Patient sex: M
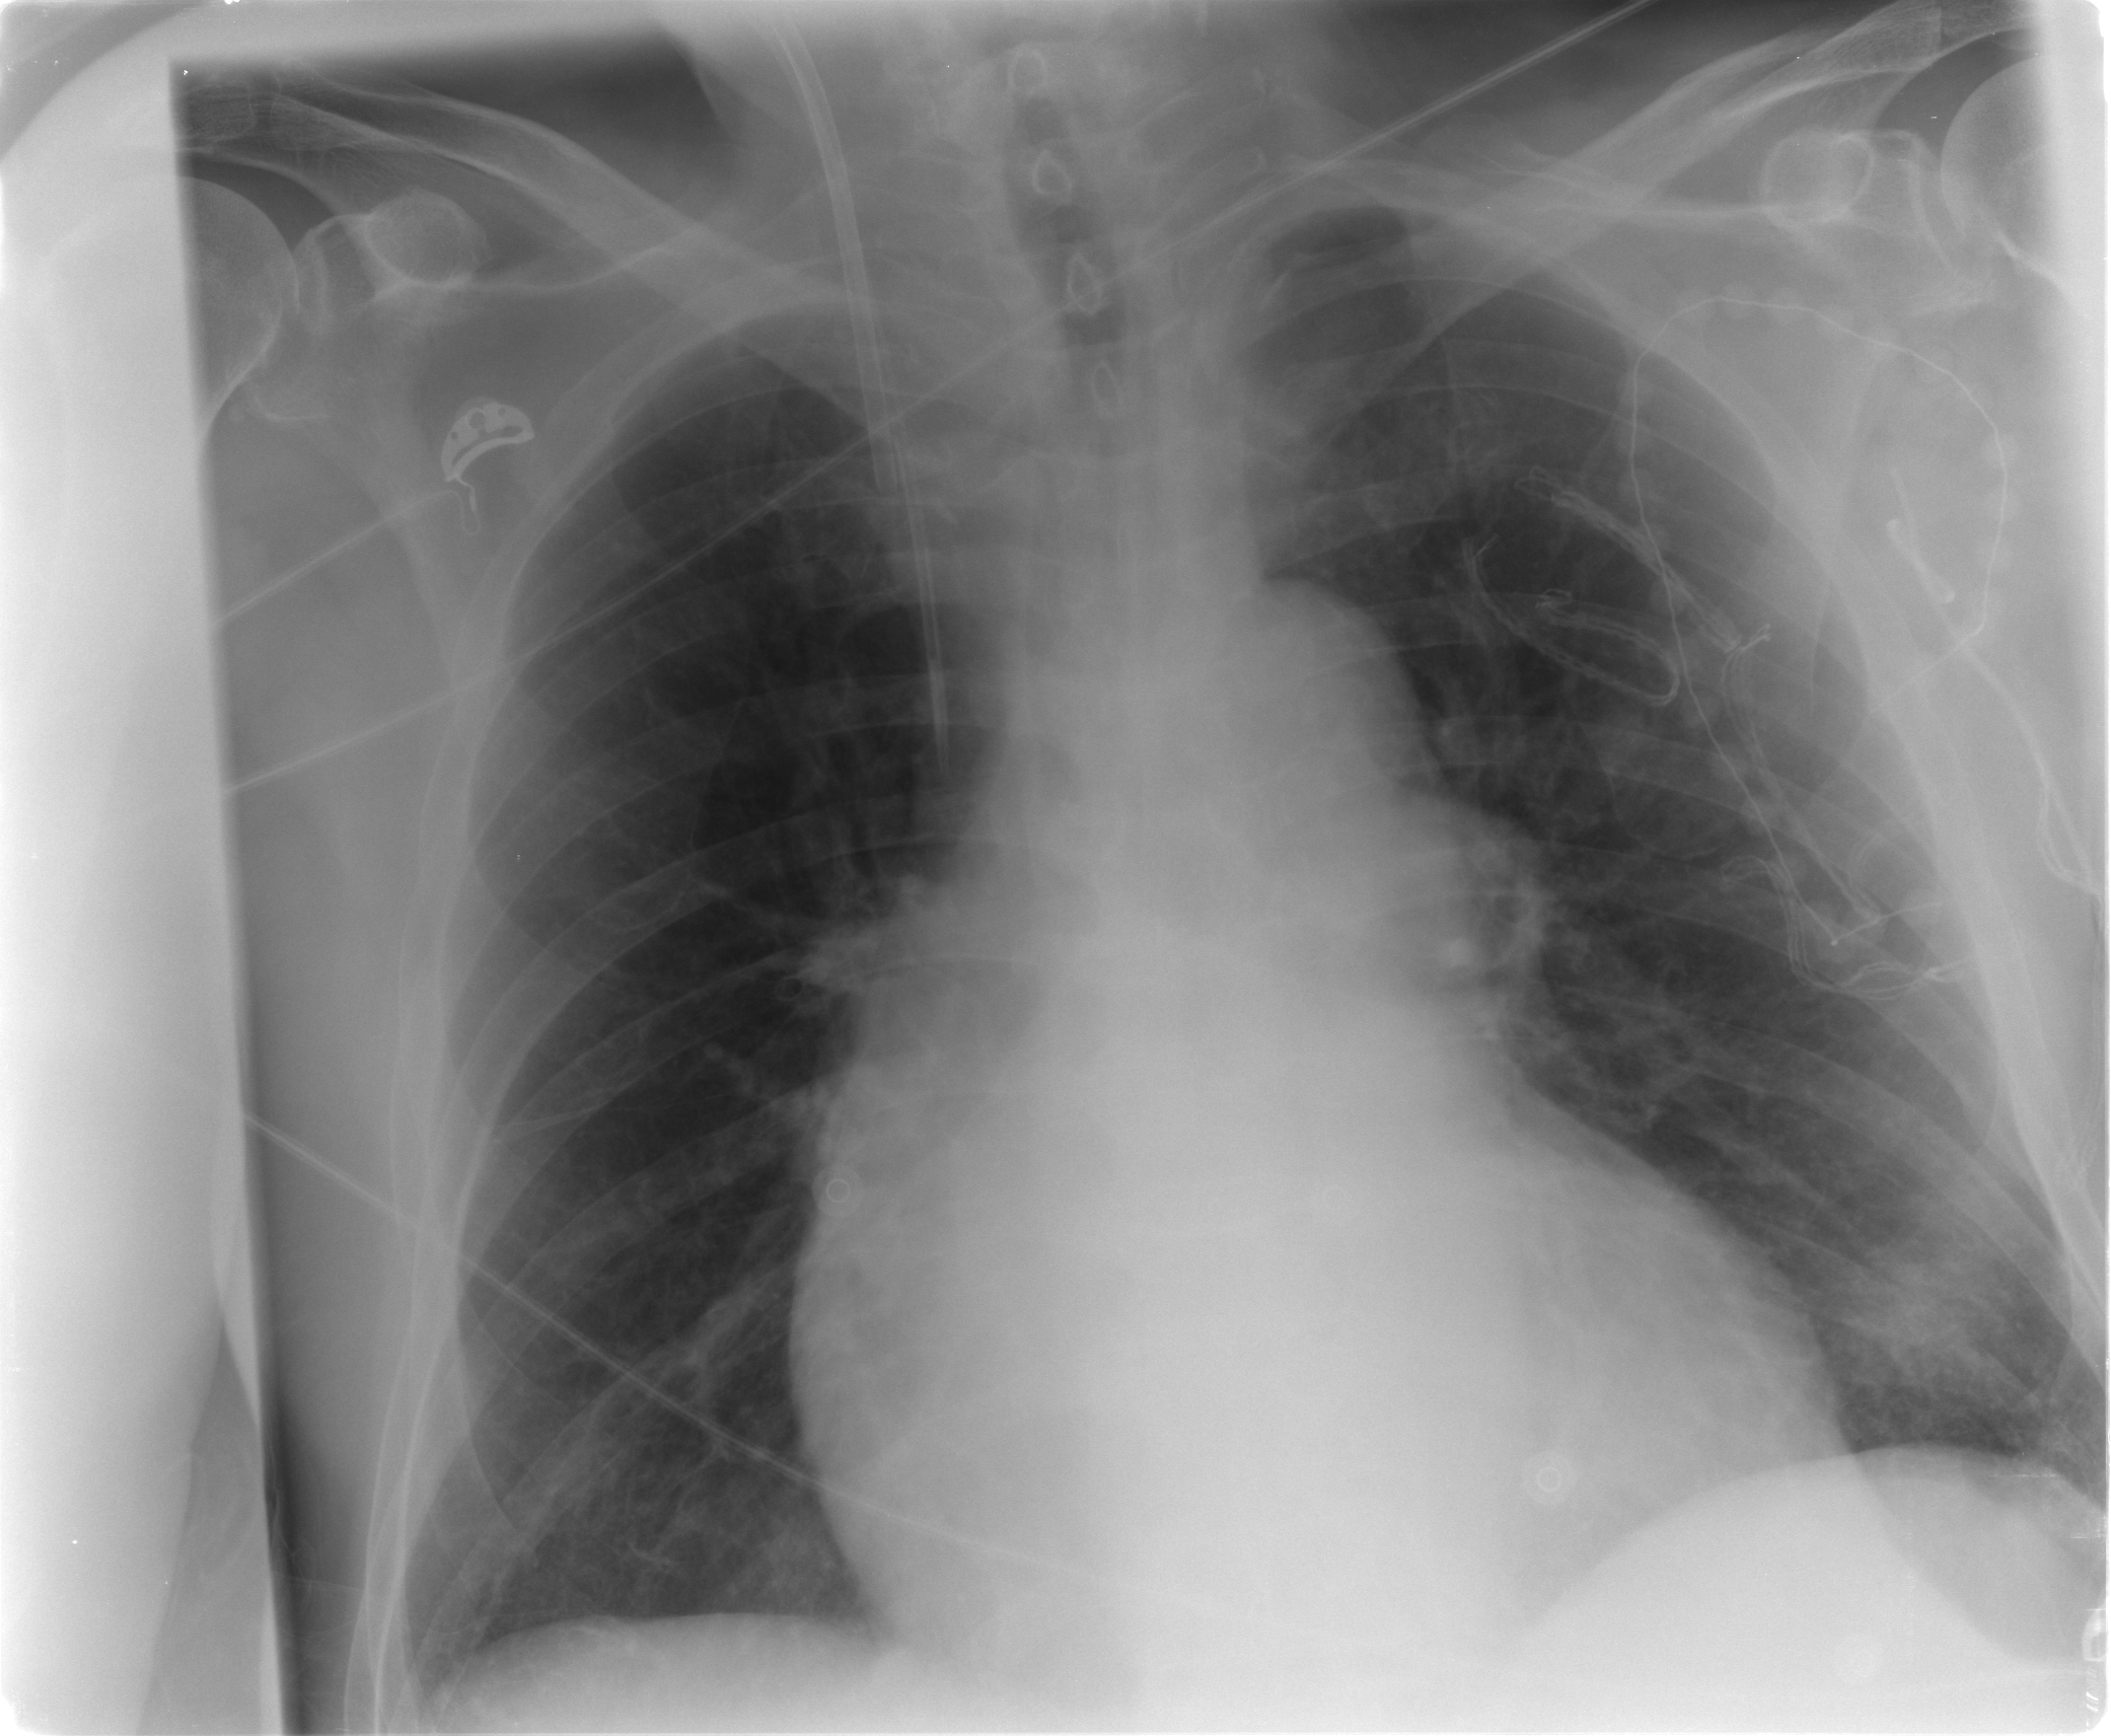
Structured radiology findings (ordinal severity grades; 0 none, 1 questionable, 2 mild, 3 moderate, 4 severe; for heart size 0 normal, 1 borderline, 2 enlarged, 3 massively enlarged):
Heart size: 2
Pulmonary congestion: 1
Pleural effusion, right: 0
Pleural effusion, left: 0
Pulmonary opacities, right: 2
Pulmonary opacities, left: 0
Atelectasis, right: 0
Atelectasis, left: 0